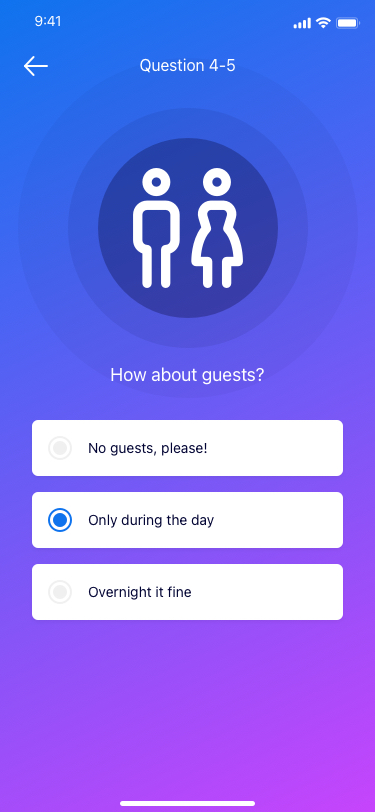
Text in this UI design:
No guests, please!
Overnight it fine
Only during the day
How about guests?
Question 4-5